Question: The problem I am currently encountering is really weird. I try to use a Managed C++ class from a C# project but the compiler cannot find the type.
Take a look at this screenshot:

The Managed C++ project (NGervill.Gervill.Native) is referenced and according to the Object Browser it contains all required namespaces and types. In my source code I've added the using and used the class but still I get a compile error.
Now the strangest part: The other types within the Managed C++ project can be referenced. In another C# class I access the methods of the PortMixerProviderNative class. That means target platform and .net framework version are correct (.net 4.5 - x86 build).
Is Visual Studio somehow caching an old version of the Managed C++ DLL or what else can cause such a problem?
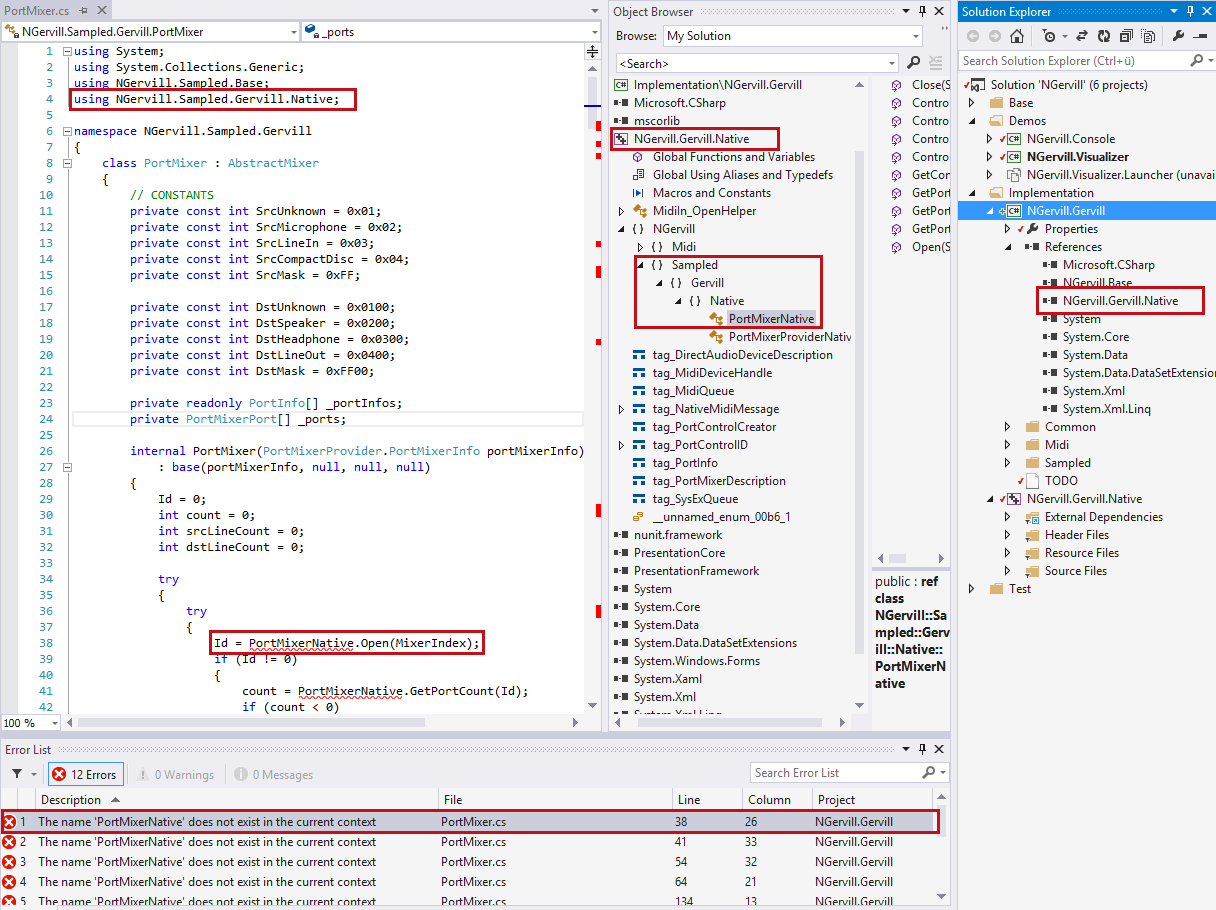
Answer: I finally found the solution of this problem: For some reason the cpp file implementing the PortMixerNative class was not included in the project. After adding the PortMixerNative.cpp to the project again I finally could see that there were syntax errors in this file. After fixing the errors and recompiling the .Native project I could successfully reference the class.
The strange thing is that the .Native project successfully compiled even with methods without implementations. If anybody encounters this problem too, check if all methods of the class you try to use have an implementation.